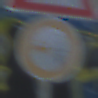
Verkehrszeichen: VerbotUeberholenEinspurigeFahrzeuge
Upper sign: WildwechselRechts
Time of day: Midday
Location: Outdoor (Urban)
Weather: Clear
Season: NotSpecified
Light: Natural